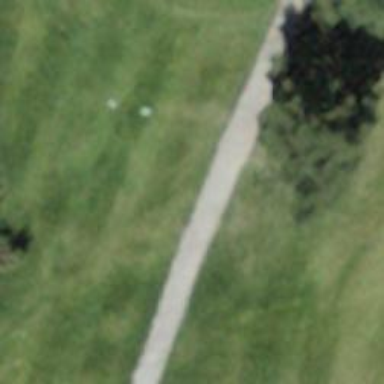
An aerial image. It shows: Designated golf cart path that is service road.